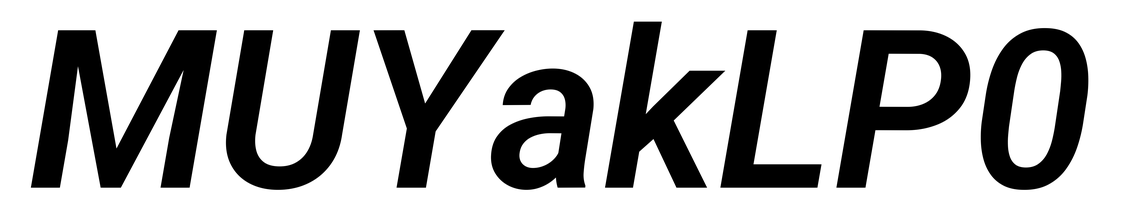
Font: Roboto-Italic_SemiBold_Italic